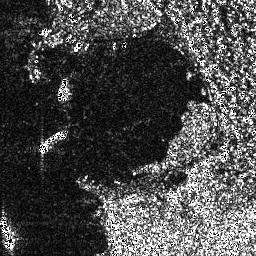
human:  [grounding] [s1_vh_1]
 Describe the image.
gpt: In the satellite image, there is  <ref>1 medium ship </ref> <box>[[14, 48, 26, 59, 0]]</box> located at left,  <ref>1 small ship </ref> <box>[[22, 28, 27, 39, 0]]</box> located at left,  <ref>1 medium ship </ref> <box>[[0, 82, 6, 97, 0]]</box> located at bottom left.